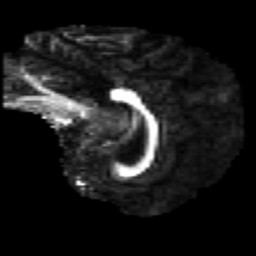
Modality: FA
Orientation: sagittal
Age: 48
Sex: male
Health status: healthy
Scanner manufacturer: philips
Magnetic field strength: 3 T
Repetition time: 4.378 s
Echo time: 0.09797 s